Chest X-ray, AP view. Patient: 13 years old, sex M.
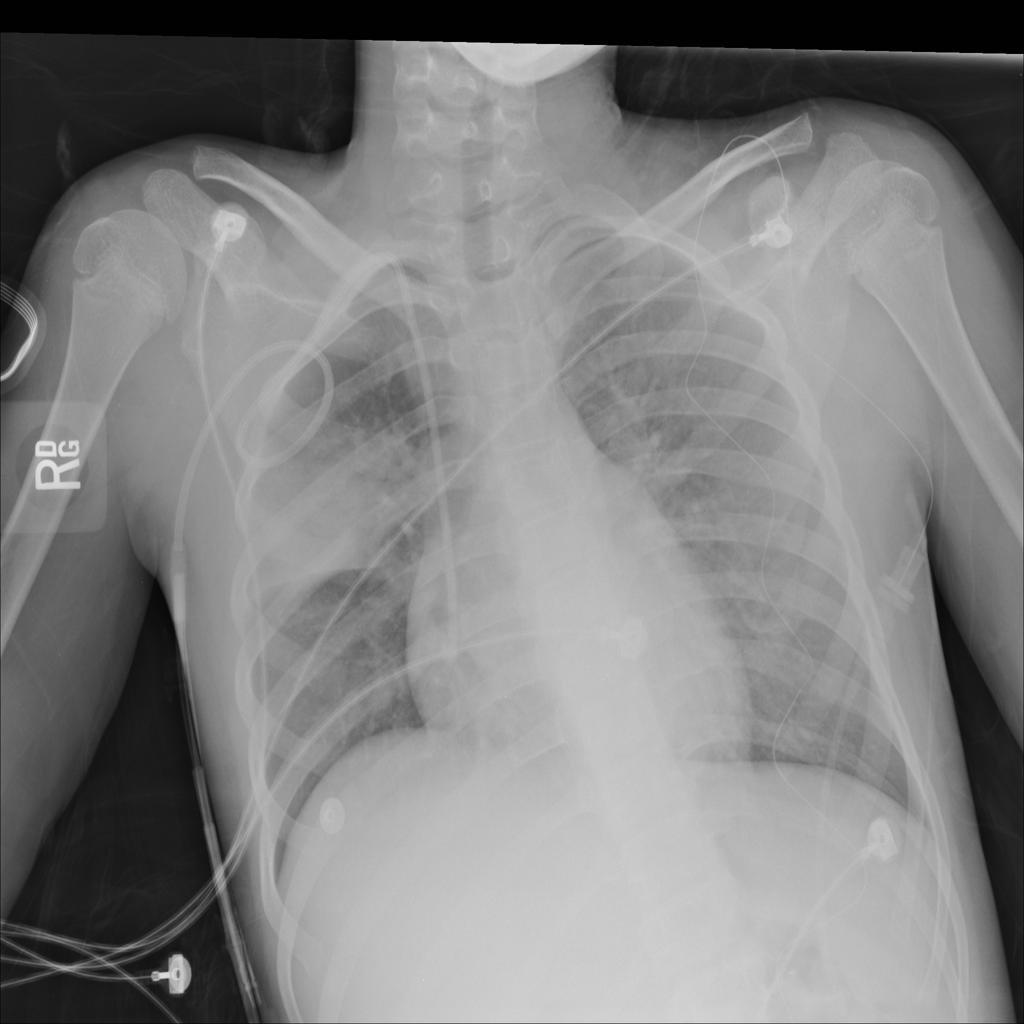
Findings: No Finding